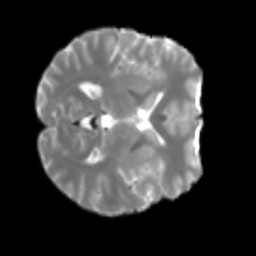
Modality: T2w
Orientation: axial
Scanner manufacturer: siemens
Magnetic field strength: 3 T
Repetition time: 4 s
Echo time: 0.0594 s